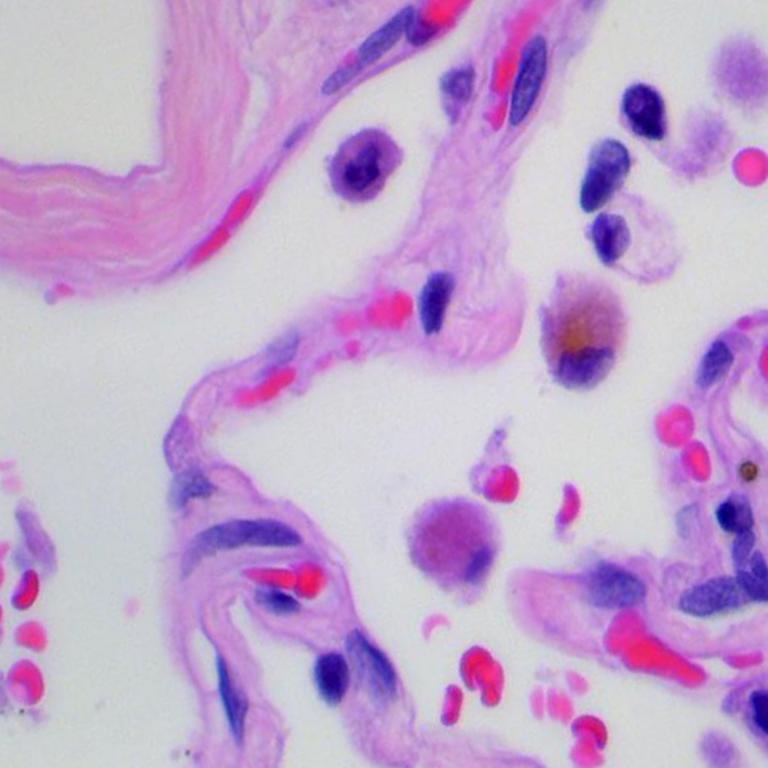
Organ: lung
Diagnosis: benign